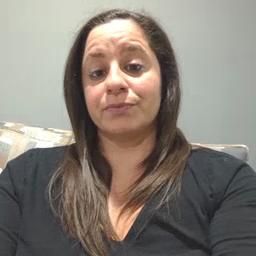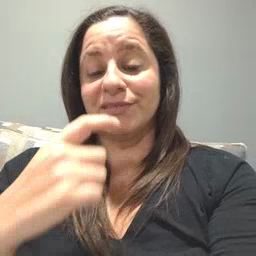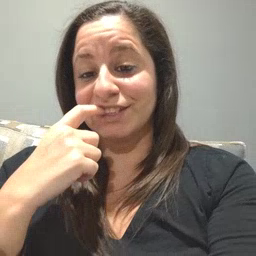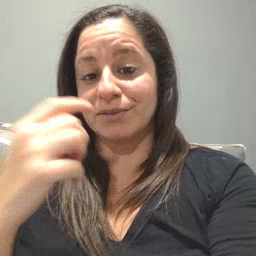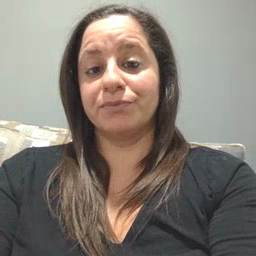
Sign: tooth